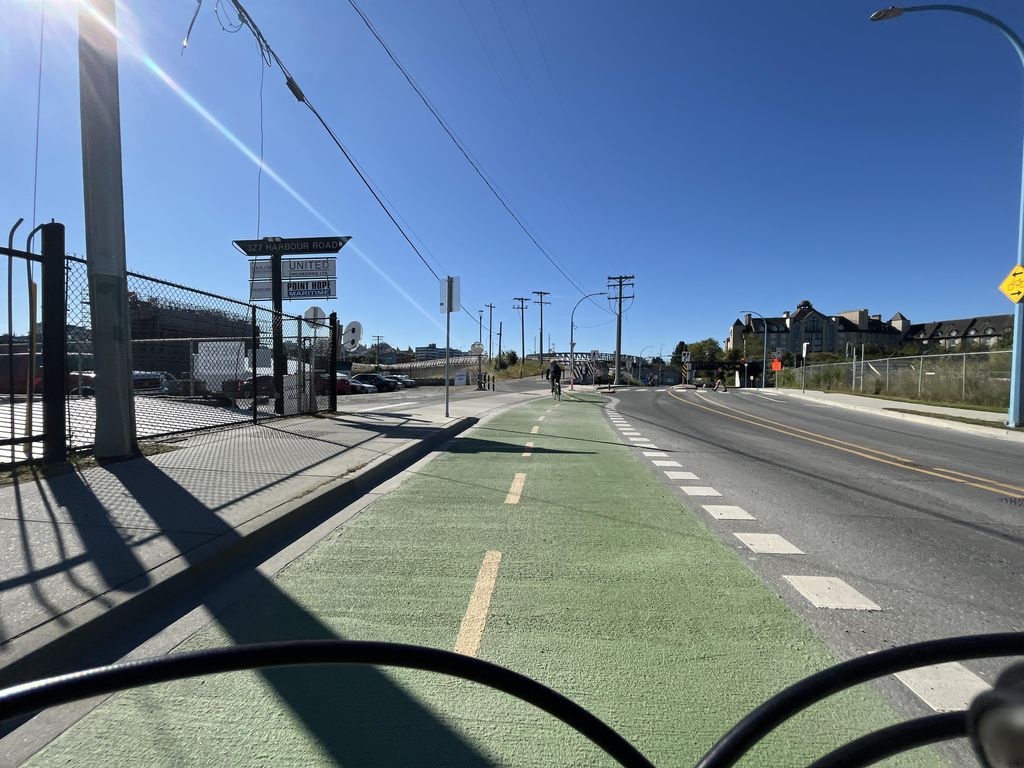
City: victoria